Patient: sex F, age 62
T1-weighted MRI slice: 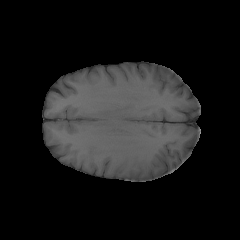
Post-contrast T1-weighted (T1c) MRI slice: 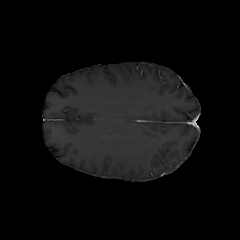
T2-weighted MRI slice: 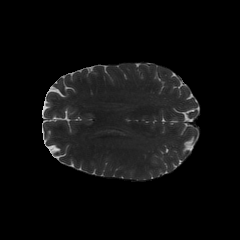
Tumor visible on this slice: no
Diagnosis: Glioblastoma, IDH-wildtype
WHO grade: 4